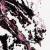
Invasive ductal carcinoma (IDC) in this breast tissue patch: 0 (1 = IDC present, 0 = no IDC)